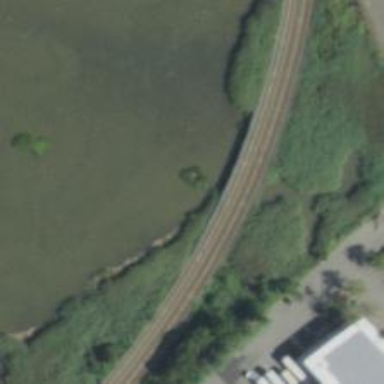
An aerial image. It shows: Viaduct bridge over railway tracks.